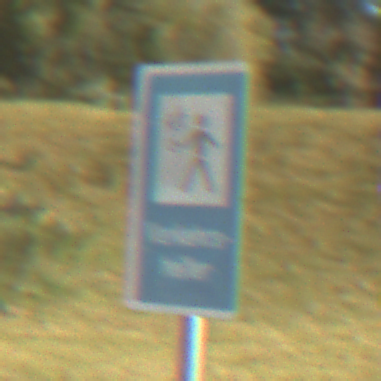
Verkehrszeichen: Verkehrshelfer
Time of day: MorningAfternoon
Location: Outdoor (Nature)
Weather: PartlyCloudy
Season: NotSpecified
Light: Natural